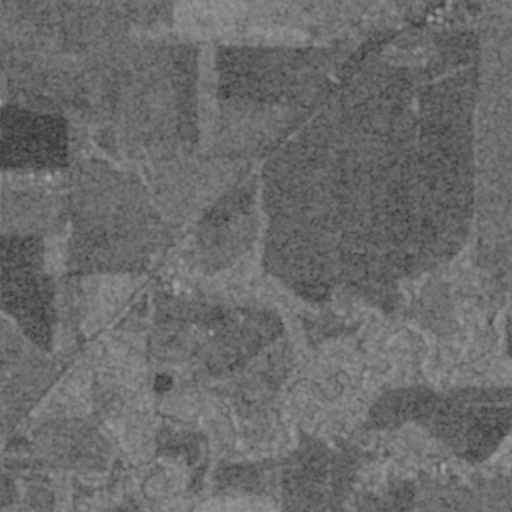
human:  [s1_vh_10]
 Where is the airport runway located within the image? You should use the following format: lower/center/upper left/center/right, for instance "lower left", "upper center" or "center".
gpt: The airport runway is located in the lower right of the image.
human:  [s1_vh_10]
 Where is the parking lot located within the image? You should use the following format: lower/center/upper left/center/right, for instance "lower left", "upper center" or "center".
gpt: The parking lot is located in the upper right of the image.
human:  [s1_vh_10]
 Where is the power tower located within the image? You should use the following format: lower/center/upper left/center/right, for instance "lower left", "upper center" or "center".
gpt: There is no power tower in the image.

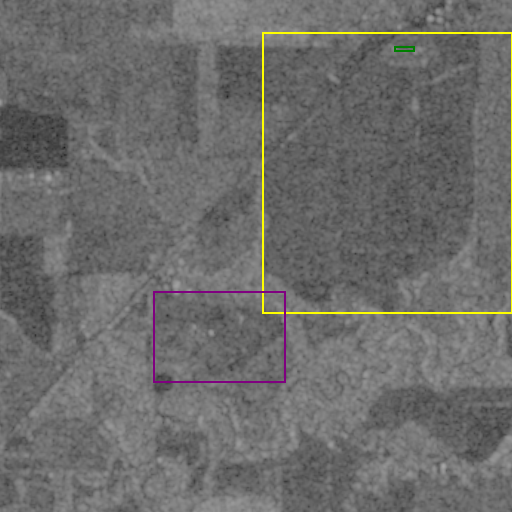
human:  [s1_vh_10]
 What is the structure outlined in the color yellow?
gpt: The structure outlined in yellow is a crop field.
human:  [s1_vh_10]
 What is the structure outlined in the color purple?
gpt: The structure outlined in purple is a landfill.
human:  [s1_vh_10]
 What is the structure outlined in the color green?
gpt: The structure outlined in green is a building.
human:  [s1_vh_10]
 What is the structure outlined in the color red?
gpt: There is no red outline.